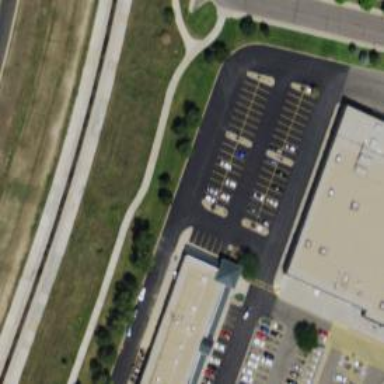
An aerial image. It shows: Parking space.